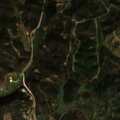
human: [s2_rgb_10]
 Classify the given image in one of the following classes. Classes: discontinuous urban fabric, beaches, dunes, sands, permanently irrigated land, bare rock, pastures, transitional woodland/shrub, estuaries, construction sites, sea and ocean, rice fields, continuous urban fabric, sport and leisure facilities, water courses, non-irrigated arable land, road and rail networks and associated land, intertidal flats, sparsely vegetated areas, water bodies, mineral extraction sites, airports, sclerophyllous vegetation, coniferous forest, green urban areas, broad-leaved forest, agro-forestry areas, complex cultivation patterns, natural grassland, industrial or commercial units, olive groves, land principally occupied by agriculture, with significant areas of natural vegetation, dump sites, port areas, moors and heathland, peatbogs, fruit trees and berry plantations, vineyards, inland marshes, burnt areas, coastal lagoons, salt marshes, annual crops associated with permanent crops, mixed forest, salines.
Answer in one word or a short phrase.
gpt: land principally occupied by agriculture, with significant areas of natural vegetation, sclerophyllous vegetation, transitional woodland/shrub